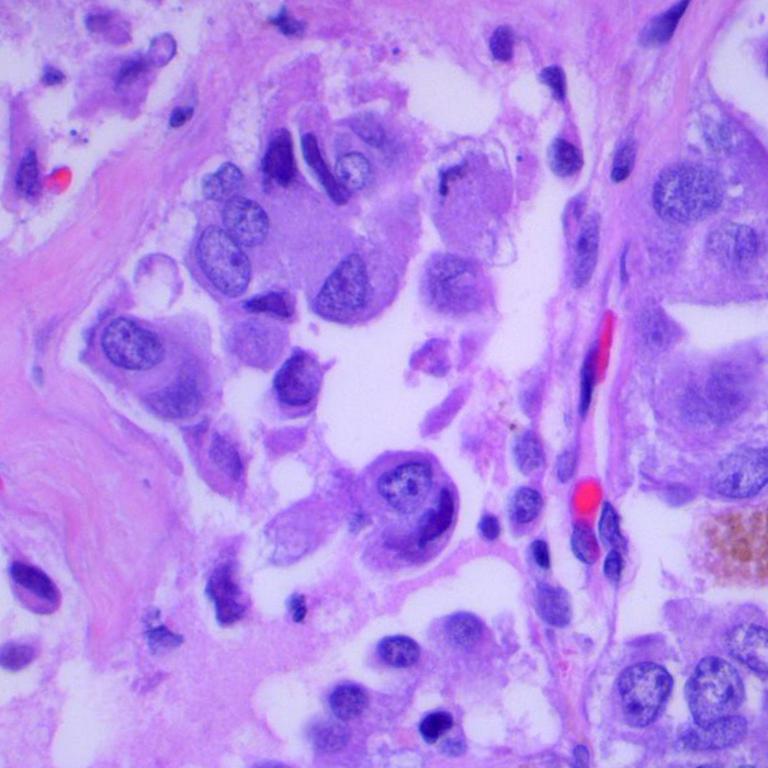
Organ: lung
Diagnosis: adenocarcinomas